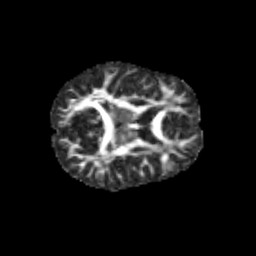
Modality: FA
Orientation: axial
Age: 10
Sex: female
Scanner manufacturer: siemens
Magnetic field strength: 3 T
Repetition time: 3.8 s
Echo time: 0.07 s